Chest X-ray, PA view. Patient: 52 years old, sex M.
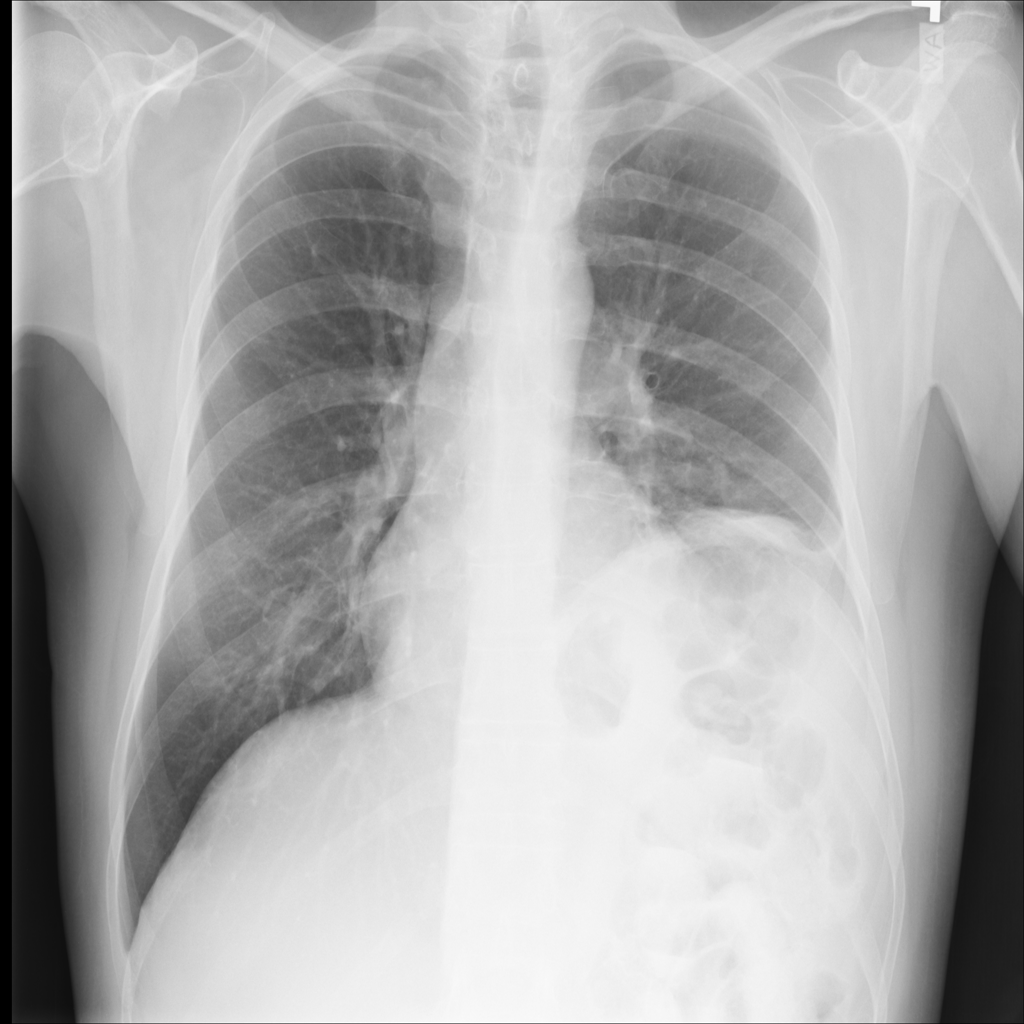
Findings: Atelectasis, Fibrosis